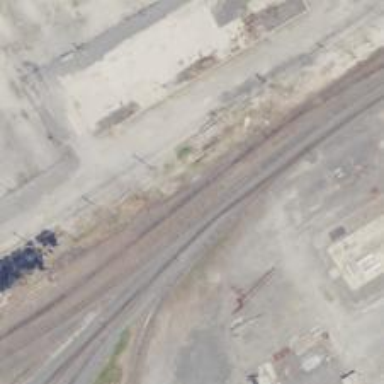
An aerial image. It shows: Abandoned spur railway.